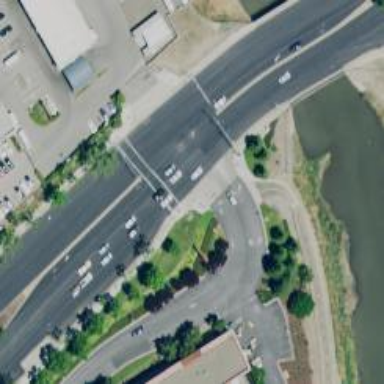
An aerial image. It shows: Solid stop line on the road.